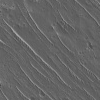
Atmospheric dust classification: not_dusty